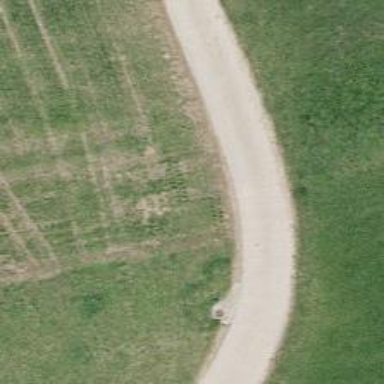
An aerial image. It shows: Concrete track with grade1 tracktype.